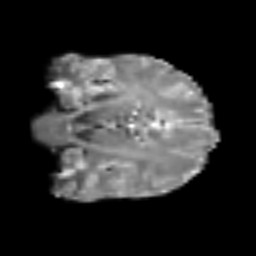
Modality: T2w
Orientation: coronal
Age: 49
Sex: male
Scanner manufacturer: siemens
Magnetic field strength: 3 T
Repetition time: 6.1 s
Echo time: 0.101 s